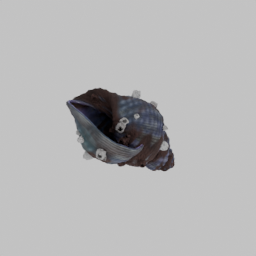
Label: animals